Here is the raw acceleration-versus-time signal recorded on a bearing housing. What is the most likely bearing condition (normal, inner_race, outer_race, ball)?
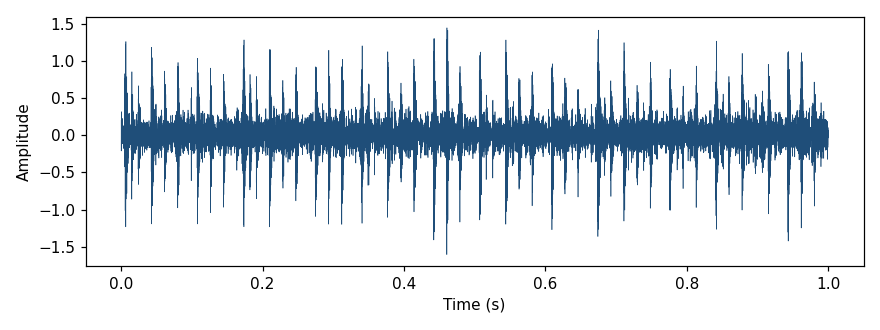
Answer: outer_race